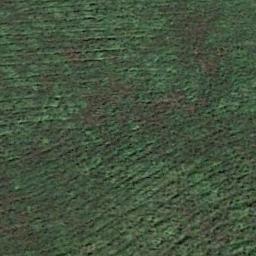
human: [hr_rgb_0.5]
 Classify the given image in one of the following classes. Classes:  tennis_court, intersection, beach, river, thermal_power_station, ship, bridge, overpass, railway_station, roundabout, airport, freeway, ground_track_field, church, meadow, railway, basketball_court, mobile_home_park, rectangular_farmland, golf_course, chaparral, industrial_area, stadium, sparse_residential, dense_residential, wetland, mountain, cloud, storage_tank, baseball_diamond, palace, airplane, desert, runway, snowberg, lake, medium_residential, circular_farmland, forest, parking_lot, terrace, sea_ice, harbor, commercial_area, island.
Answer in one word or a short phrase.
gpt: meadow